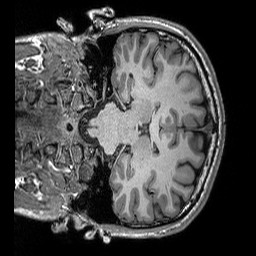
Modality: T1w
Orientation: coronal
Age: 32
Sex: male
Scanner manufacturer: siemens
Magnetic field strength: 3 T
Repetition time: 2.3 s
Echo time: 0.00306 s